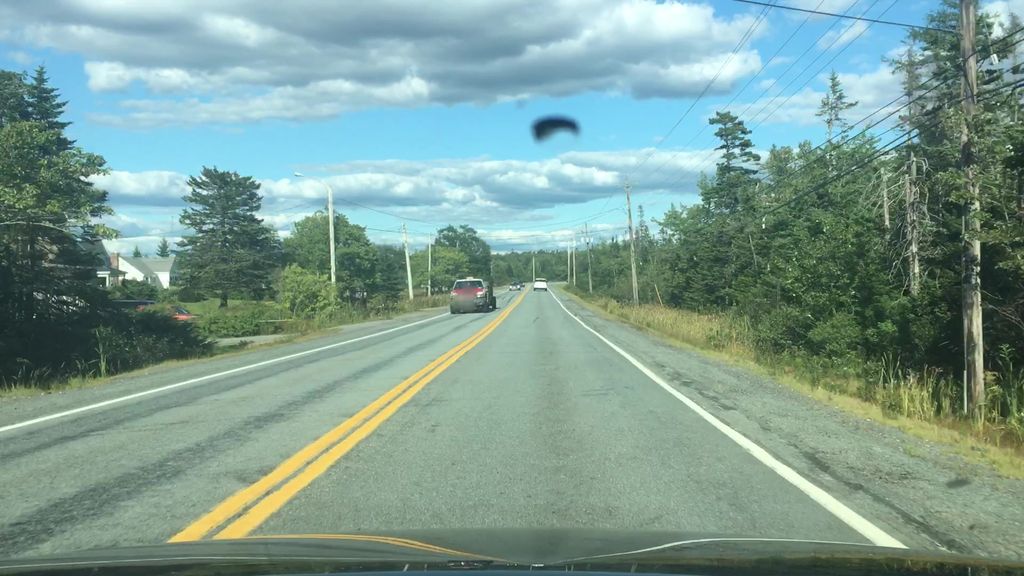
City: halifax